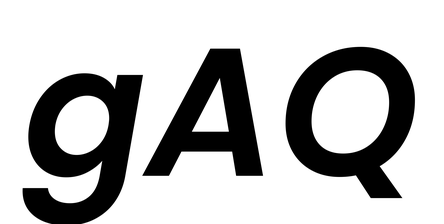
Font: Poppins-SemiBoldItalic